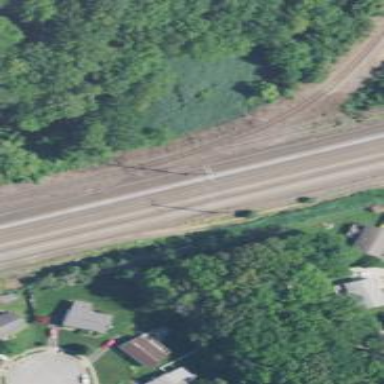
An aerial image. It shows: Railway track with contact line for electrification.